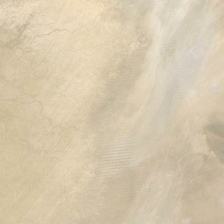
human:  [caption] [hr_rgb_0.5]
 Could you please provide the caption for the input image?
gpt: it is a piece of yellow desert .

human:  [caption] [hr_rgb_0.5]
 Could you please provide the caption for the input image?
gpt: it is a piece of yellow desert .

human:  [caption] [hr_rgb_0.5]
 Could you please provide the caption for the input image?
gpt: it is a piece of yellow desert .

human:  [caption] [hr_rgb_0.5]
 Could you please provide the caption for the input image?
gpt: it is a piece of yellow desert .

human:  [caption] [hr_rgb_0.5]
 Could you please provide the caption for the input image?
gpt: it is a piece of yellow desert .